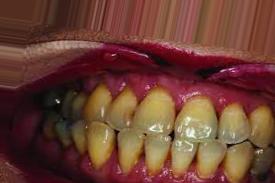
Condition: Tooth Discoloration